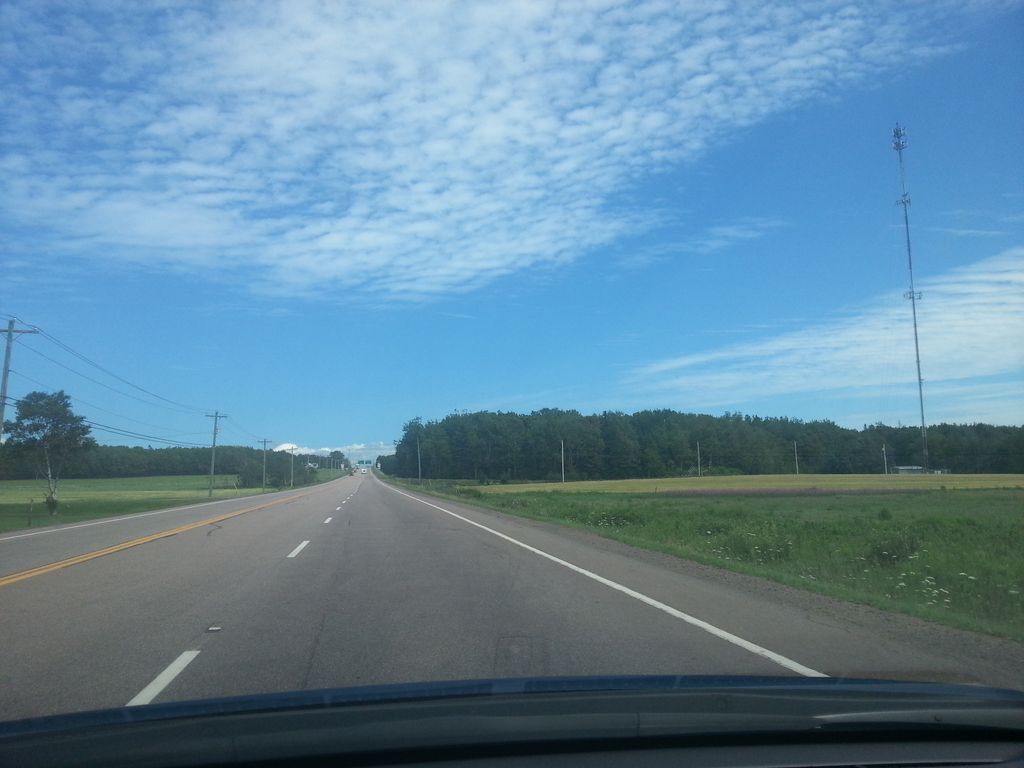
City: charlottetown